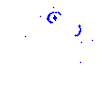
Particle: proton